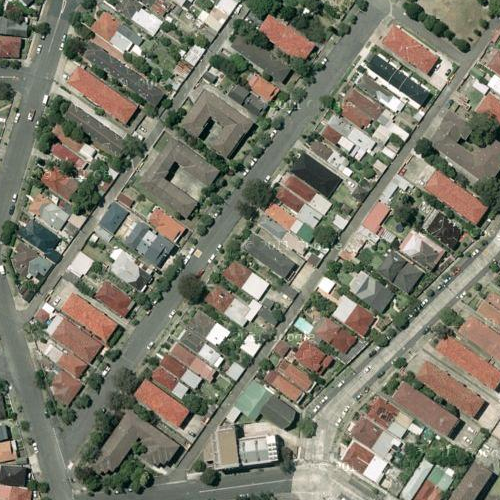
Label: sydney